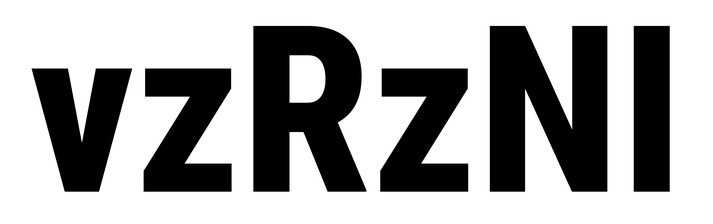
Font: Roboto_Condensed_ExtraBold